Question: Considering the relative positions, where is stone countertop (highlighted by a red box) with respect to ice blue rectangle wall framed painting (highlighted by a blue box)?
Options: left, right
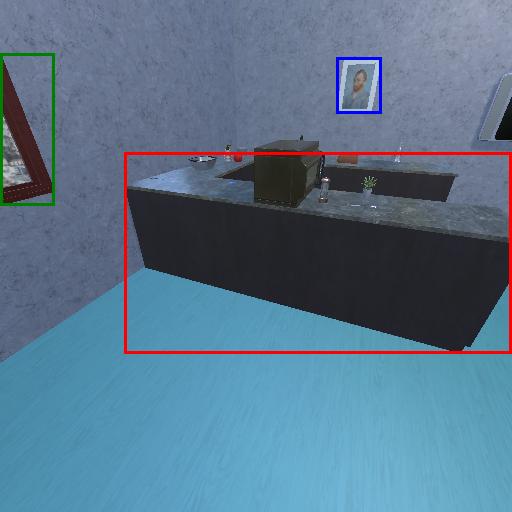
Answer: left